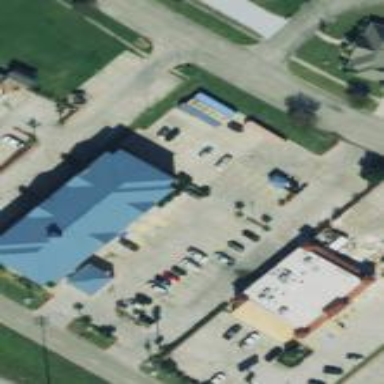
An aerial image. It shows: Building that is motel.